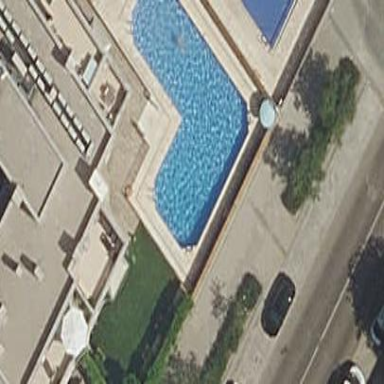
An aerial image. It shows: Swimming pool located in leisure land.